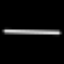
Label: line